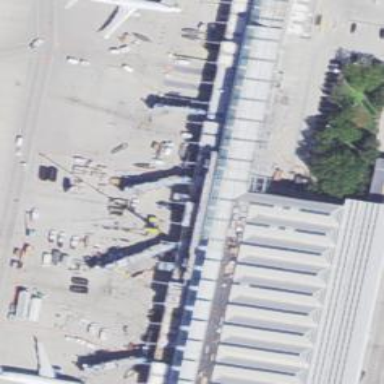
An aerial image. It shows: Airport gate.